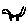
Label: bird